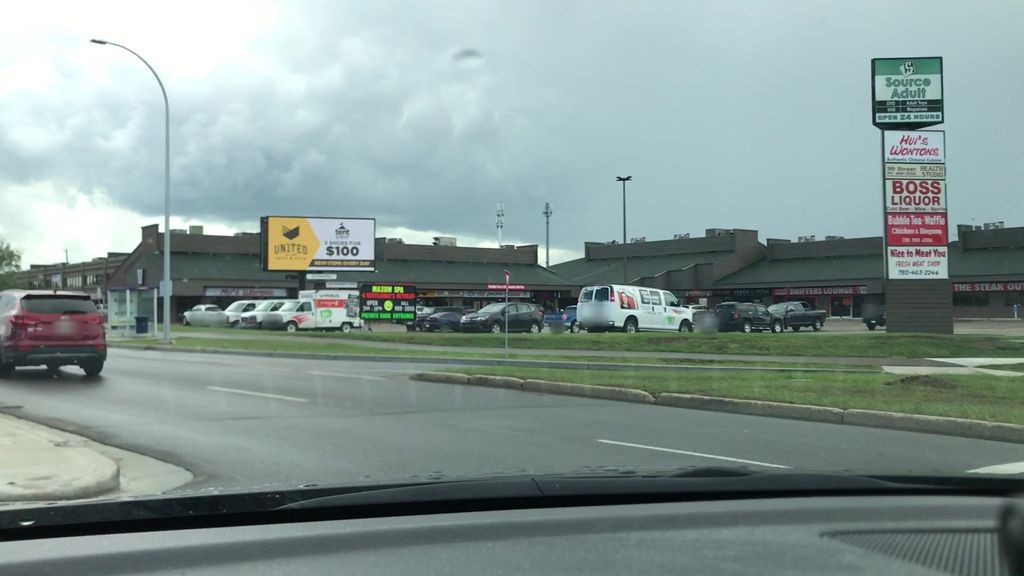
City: edmonton